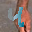
Label: 4